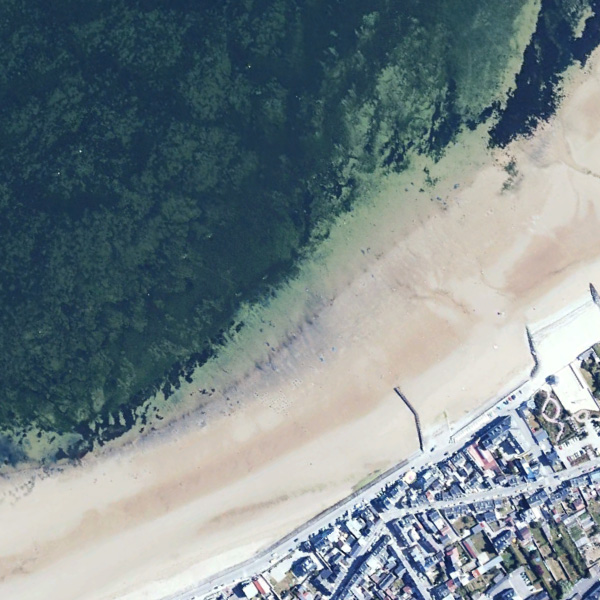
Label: Beach